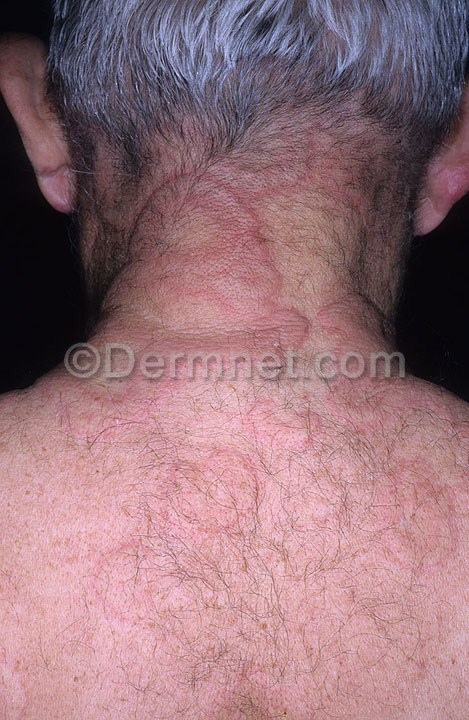
Disease: Urticaria Hives